Aerial crown-view tile of a tropical tree (Barro Colorado Island, Panama), acquired 20250317:
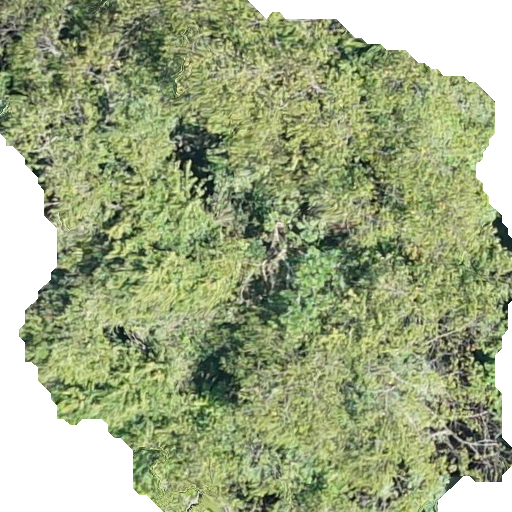
Species: Guazuma ulmifolia
GBIF accepted scientific name: Guazuma ulmifolia
Crown area: 372.027 m²